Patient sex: M
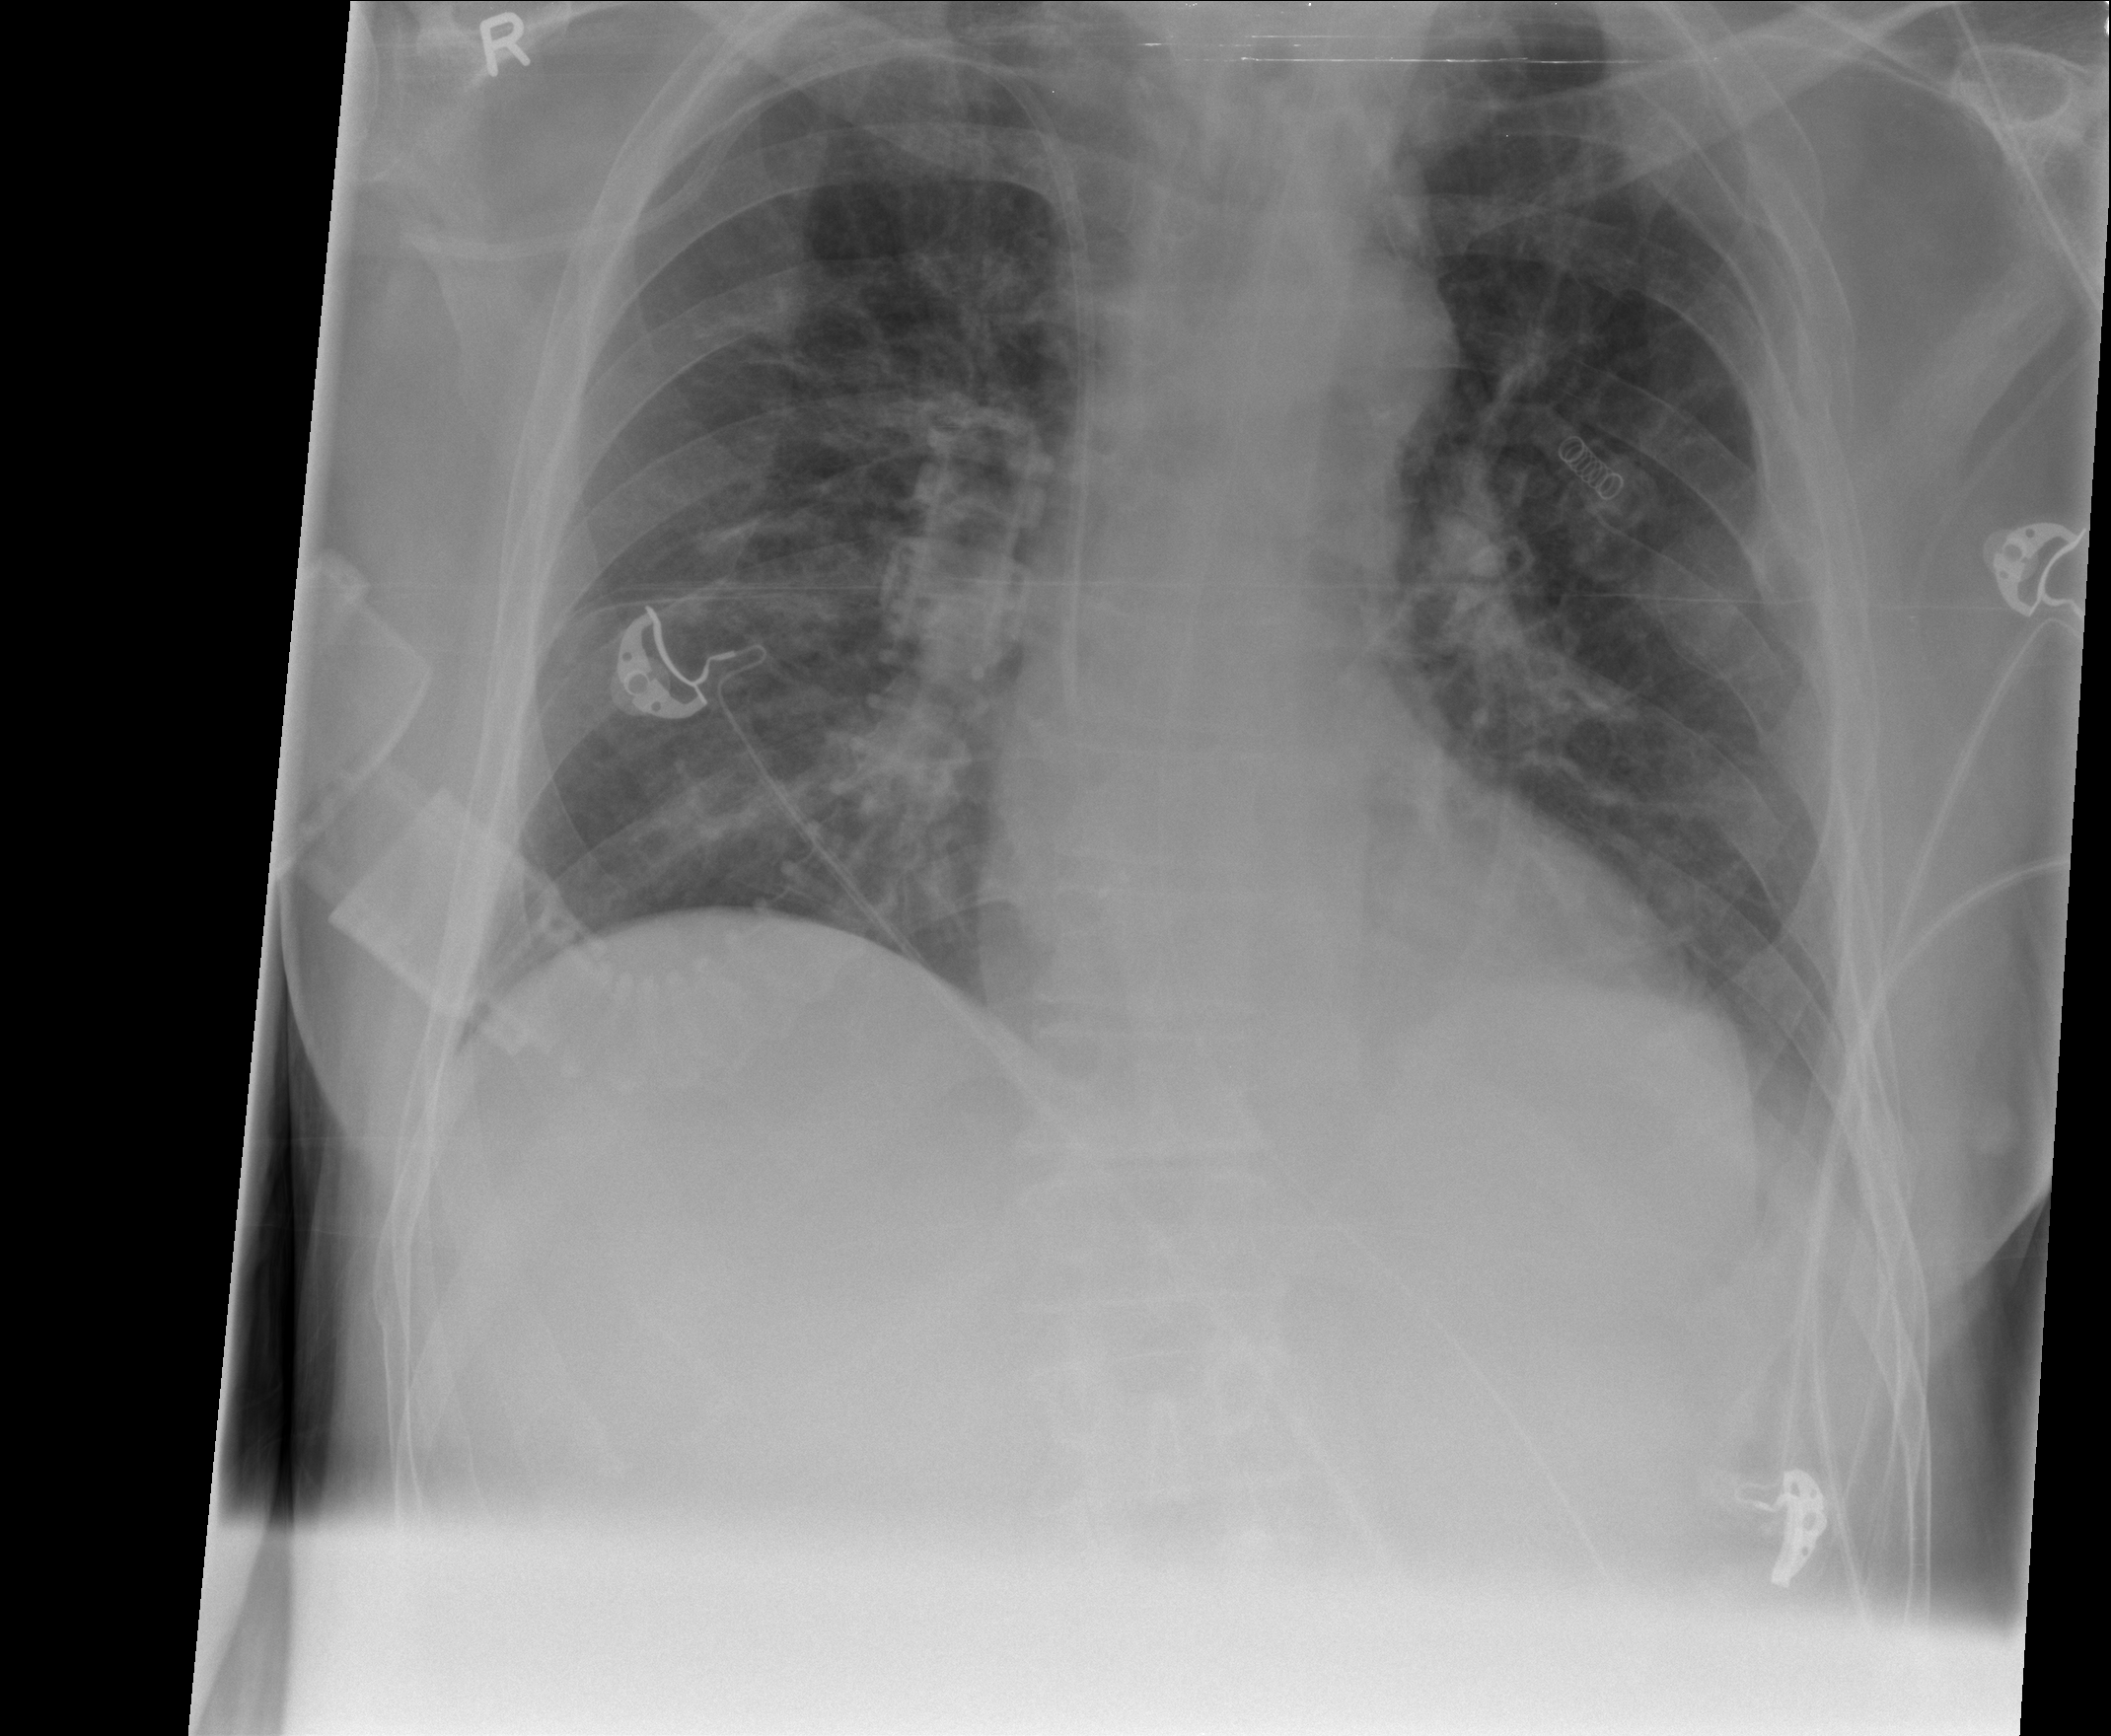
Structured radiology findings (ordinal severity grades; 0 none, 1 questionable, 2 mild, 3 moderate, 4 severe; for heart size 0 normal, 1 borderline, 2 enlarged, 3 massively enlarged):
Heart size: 2
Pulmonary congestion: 1
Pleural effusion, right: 0
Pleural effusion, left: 1
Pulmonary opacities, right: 2
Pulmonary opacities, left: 0
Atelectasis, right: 2
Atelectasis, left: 0